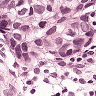
Metastatic tissue present: yes